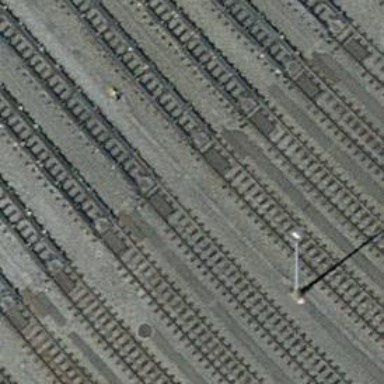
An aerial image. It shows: Single-track railway yard with beam retarder.